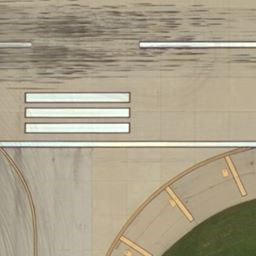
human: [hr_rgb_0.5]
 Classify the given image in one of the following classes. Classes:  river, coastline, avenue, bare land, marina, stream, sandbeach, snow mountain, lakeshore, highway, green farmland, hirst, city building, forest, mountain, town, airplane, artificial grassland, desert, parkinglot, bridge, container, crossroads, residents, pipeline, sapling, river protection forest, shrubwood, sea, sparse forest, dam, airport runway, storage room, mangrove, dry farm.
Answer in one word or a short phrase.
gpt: airport runway